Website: bh-photo
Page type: store-pickup
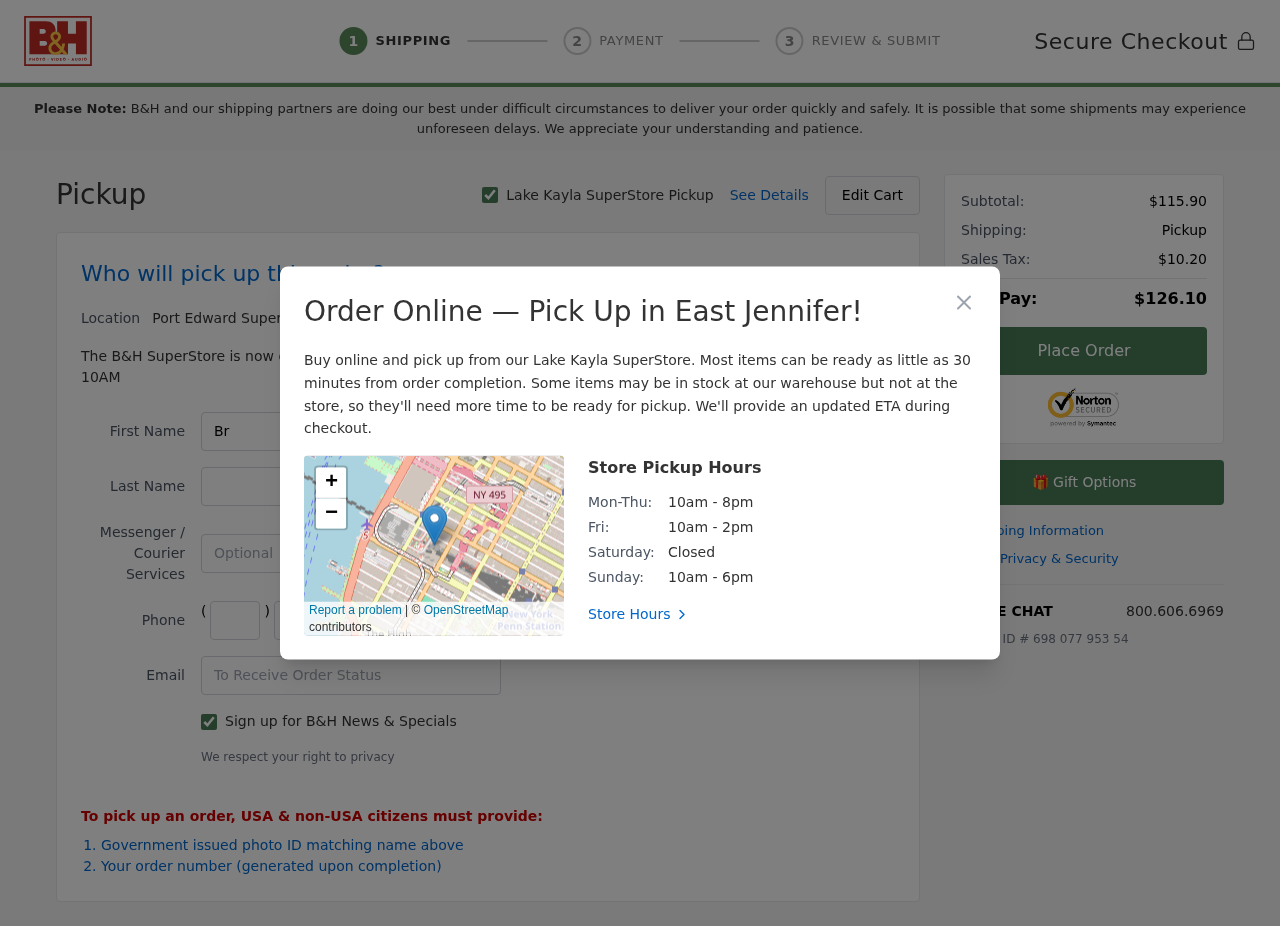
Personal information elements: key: PII_CITY
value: Lake Kayla
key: PII_CITY2
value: Port Edward
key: PII_CITY3
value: East Jennifer
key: PII_EMAIL
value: brooke_mccullough@yahoo.com
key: PII_FIRSTNAME
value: Brooke
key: PII_LASTNAME
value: Mccullough
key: PII_PHONE_AREA
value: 393
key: PII_PHONE_PREFIX
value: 724
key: PII_PHONE_SUFFIX
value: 9359
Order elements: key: ORDER_SUBTOTAL
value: $115.90
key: ORDER_TAX
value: $10.20
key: ORDER_TOTAL
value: $126.10
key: ORDER_ID
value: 698 077 953 54